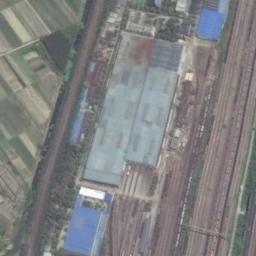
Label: railway_station